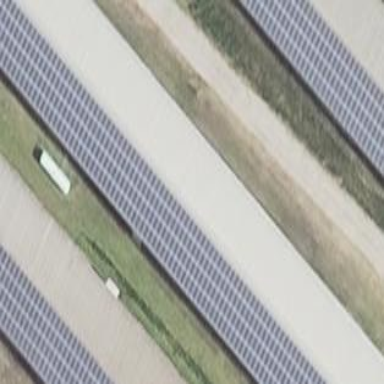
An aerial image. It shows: Building equipped with small solar photovoltaic panel for electricity generation.